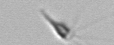
Label: Calciopappus